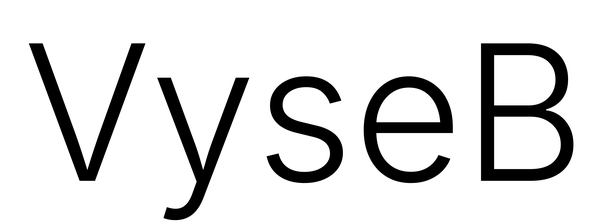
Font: Inter_Light